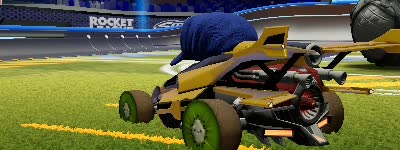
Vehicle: aftershock